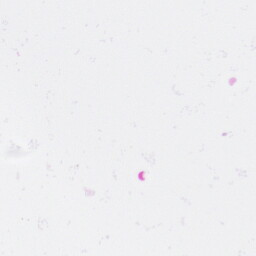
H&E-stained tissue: Heart